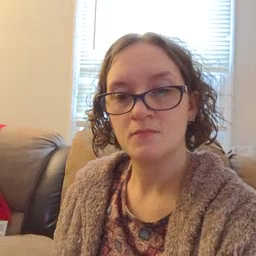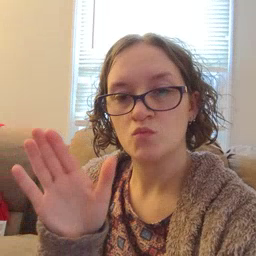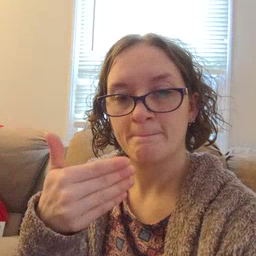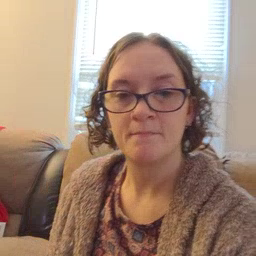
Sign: room